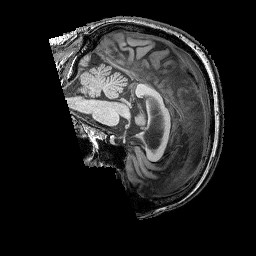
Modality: T1w
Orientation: sagittal
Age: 71
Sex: male
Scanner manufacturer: siemens
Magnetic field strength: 3 T
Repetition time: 2.25 s
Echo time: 0.00415 s